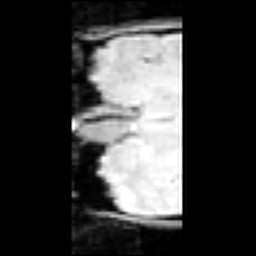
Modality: inplaneT1
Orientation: coronal
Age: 31
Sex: female